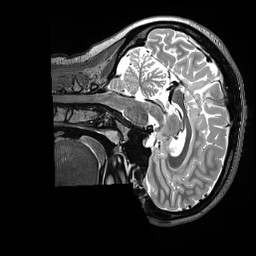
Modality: T2w
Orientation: sagittal
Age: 24
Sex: female
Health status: ill
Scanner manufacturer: siemens
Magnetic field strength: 3 T
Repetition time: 3.2 s
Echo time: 0.563 s